Question: I want to break to a new line after each 6th record but it only breaks after 5th record and leaving the 6th record on a own line (see picture below).
'''
for($i = 1; $i < 13; $i++) {
echo '<div style="display: '.($i % 6 == 0 ? '' : 'inline-').'block; padding: 0 10px;"></div>';
}
'''

What am I doing wrong here? How can I fix it?
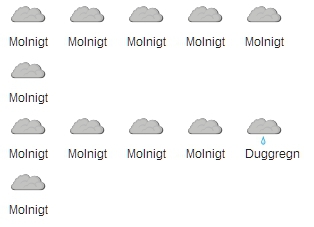
Answer: set all the items with 'display:inline-block' and after the 6th element add:
'''
<div style="clear:both"></div>
'''
tested it on your website and it worked